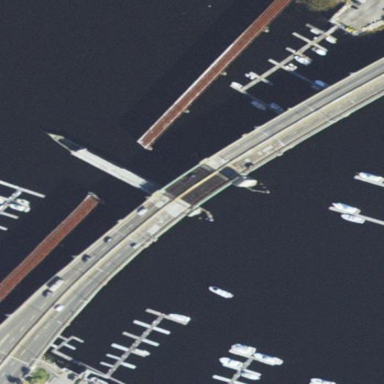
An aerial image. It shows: Man-made bridge.